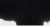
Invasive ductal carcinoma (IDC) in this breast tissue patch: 0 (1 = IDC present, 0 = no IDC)